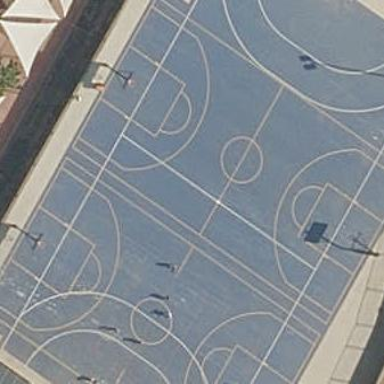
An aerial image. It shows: Basketball court located in leisure land pitch.